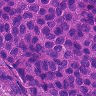
Metastatic tissue present: yes